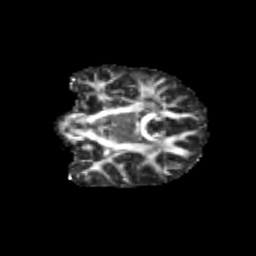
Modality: FA
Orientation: coronal
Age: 11
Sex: female
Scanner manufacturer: siemens
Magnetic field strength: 3 T
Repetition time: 3.8 s
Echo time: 0.07 s